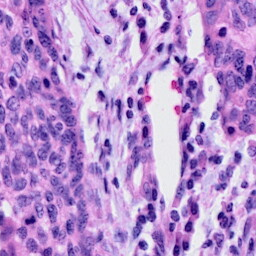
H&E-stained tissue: Cervix